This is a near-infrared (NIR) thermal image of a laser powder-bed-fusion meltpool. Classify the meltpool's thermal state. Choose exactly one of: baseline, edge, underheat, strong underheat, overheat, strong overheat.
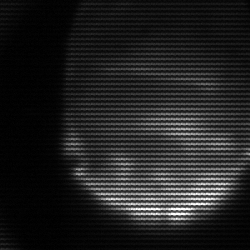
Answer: edge